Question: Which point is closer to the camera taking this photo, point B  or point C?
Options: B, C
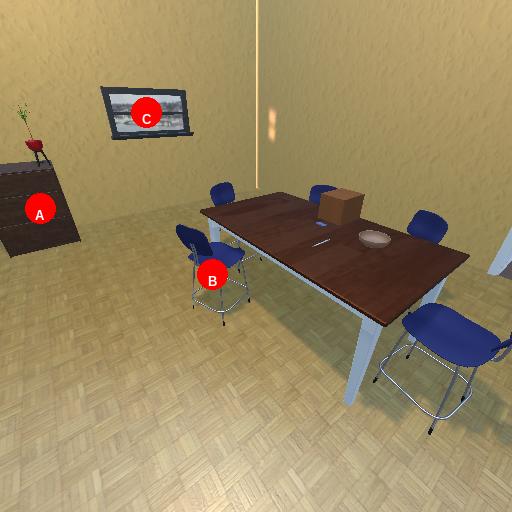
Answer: B